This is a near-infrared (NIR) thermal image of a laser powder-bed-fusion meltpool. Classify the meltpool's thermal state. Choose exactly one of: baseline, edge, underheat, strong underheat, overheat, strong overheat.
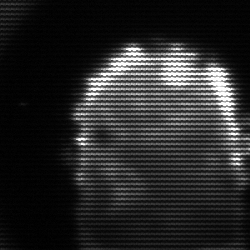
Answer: baseline